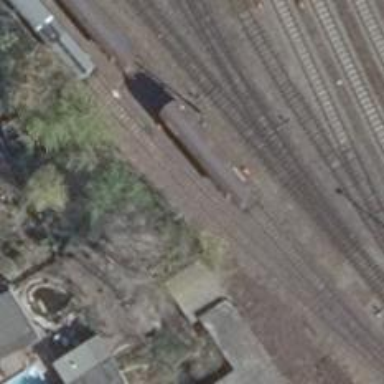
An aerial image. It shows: Railway yard.